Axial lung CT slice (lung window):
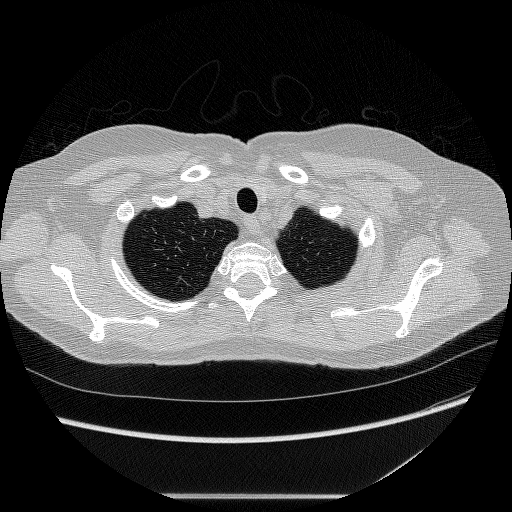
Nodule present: no